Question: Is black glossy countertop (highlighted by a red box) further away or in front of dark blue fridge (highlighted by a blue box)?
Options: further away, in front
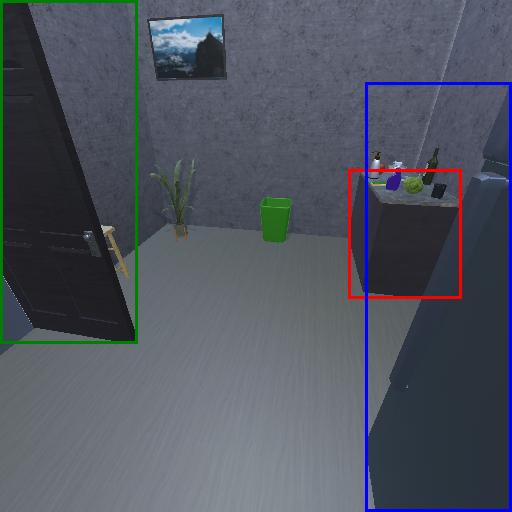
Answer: further away